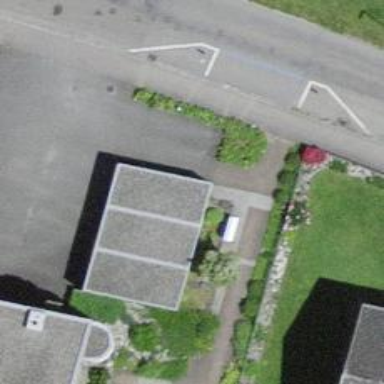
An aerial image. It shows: Garage building.